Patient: sex F, age 83
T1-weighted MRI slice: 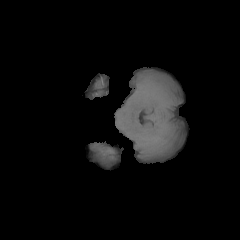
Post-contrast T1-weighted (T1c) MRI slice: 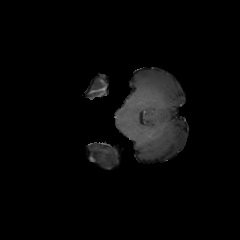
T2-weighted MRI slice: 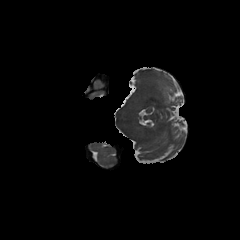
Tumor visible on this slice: no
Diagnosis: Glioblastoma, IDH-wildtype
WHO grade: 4